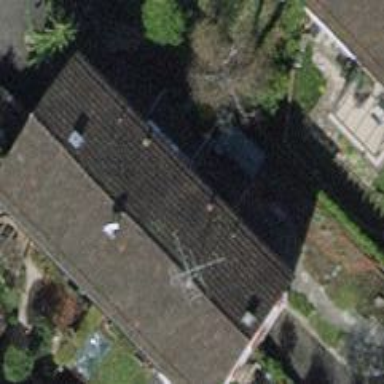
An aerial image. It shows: Semidetached house.